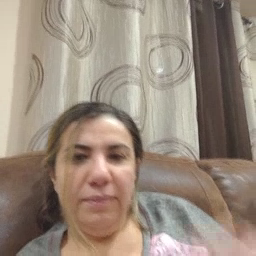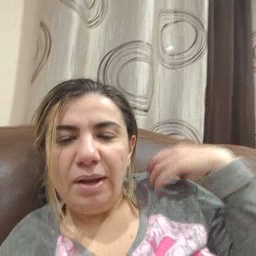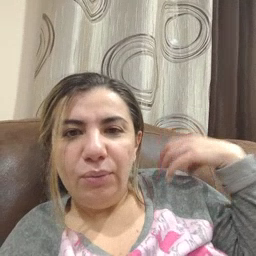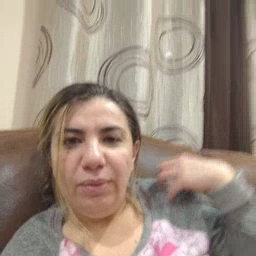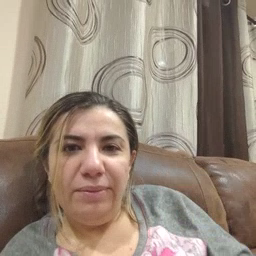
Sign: outside